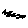
Label: zigzag